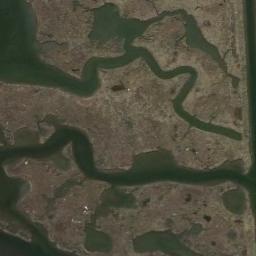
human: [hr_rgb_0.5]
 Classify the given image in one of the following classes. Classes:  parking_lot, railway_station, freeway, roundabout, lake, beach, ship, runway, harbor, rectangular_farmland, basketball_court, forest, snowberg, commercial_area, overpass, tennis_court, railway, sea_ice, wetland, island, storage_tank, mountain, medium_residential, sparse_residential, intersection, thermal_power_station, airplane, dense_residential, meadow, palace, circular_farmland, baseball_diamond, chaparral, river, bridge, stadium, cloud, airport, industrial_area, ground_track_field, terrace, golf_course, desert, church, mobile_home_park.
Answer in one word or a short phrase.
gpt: wetland